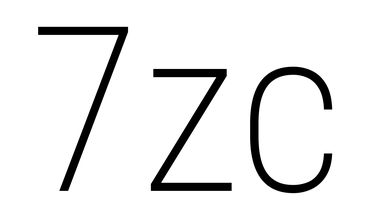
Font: Roboto_Condensed_ExtraLight